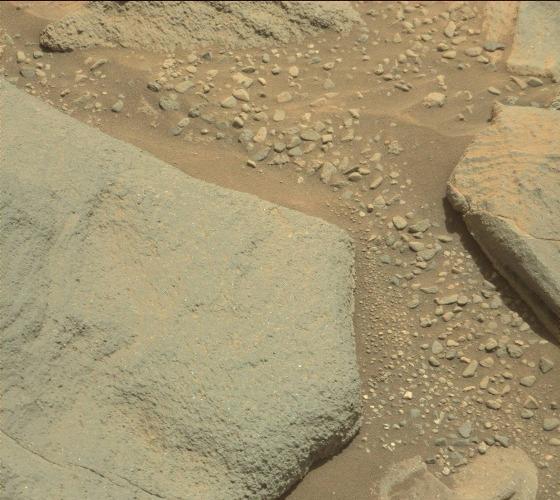
Terrain classes present: Bedrock, Gravel / Sand / Soil, Rock